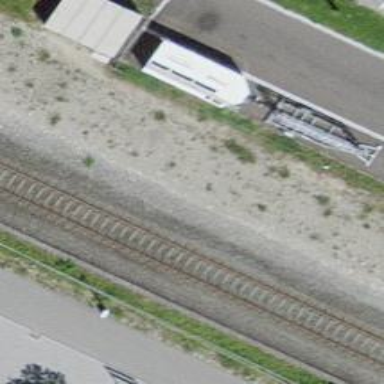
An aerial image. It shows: Abandoned railway spur.